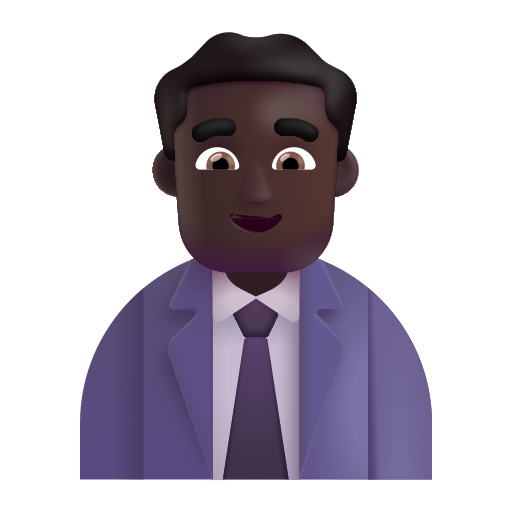
man office worker color dark